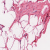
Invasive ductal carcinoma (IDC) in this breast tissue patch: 0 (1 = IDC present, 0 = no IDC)